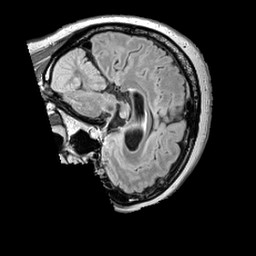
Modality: FLAIR
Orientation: sagittal
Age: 60
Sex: female
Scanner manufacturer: siemens
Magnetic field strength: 3 T
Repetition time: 5 s
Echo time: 0.387 s